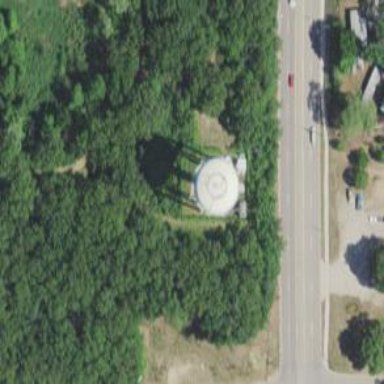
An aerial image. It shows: Water tower that is man-made.